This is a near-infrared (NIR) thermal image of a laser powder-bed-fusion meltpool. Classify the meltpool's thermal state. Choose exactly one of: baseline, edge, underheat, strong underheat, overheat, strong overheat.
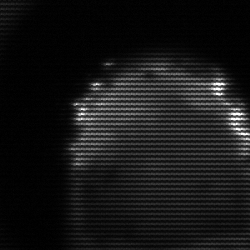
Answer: edge